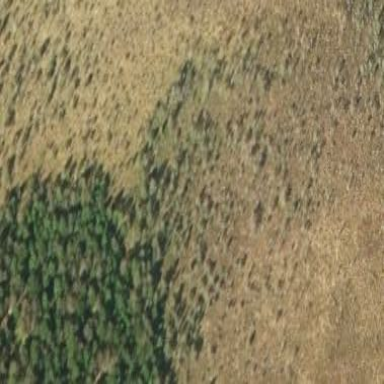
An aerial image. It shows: Woodland consisting mainly of needle-leaved trees.